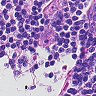
Metastatic tissue present: no